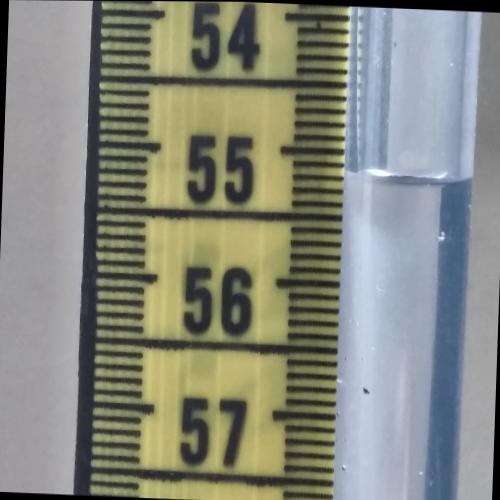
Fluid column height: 55.2 cm